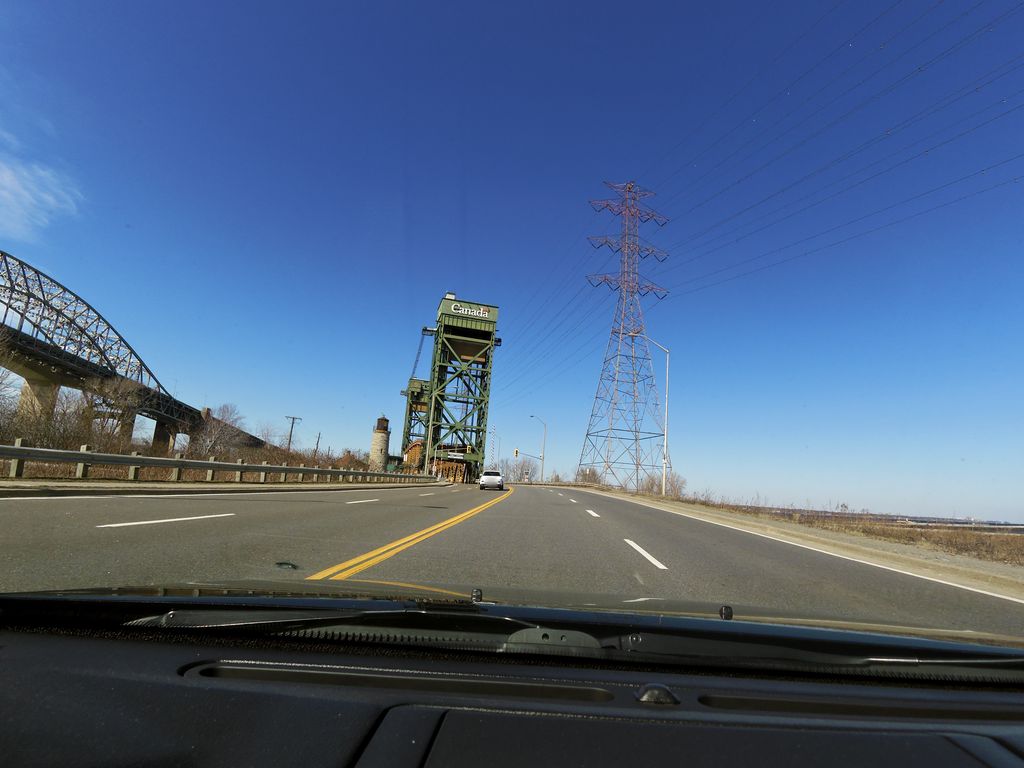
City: hamilton